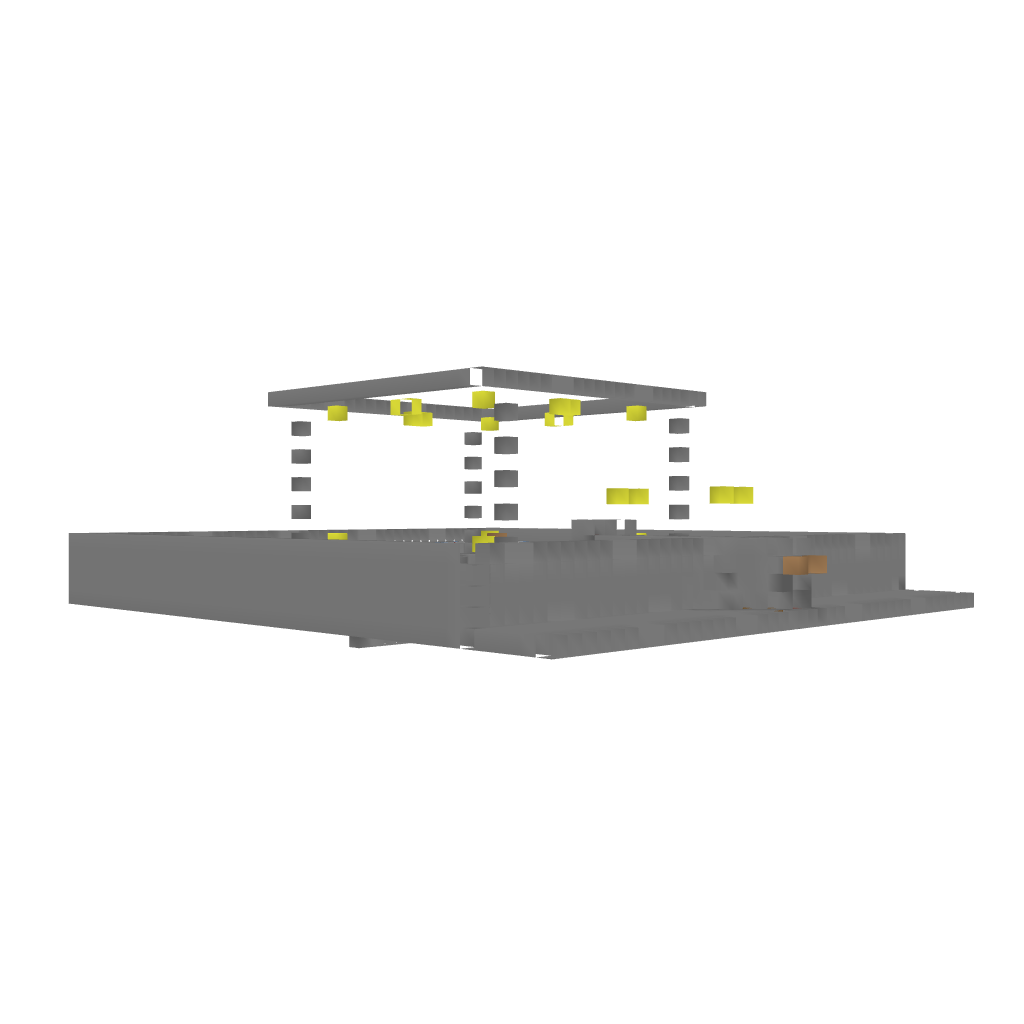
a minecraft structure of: Self-Building/Repairing House bad low quality